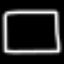
Label: square